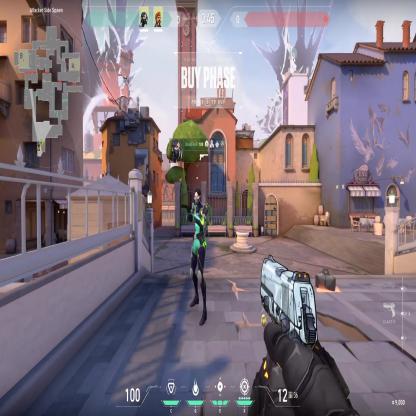
Label: teammate ; dropped spike